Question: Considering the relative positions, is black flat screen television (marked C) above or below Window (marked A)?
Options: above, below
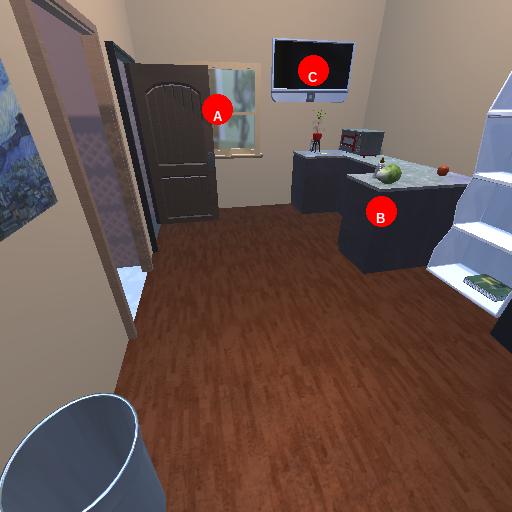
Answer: above